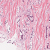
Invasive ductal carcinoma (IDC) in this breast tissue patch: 1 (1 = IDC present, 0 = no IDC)